Question: see the image please. My site is located <URL>

after shifting the domain, menu has messed up...I want to hide root category and I want to show sub categories as main menu. I want the sub sub categories as drop down menu ( these are already dropdown)
can somebody guide me how I can do it?
any help please?
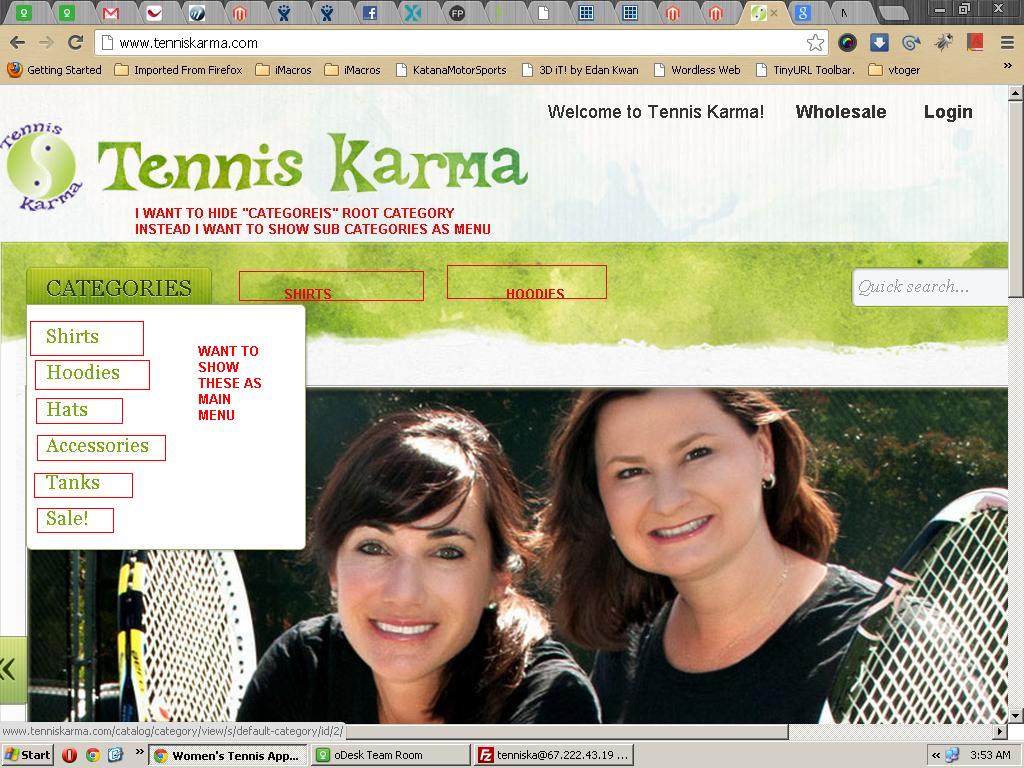
Answer: There may be a couple of reasons for this to happen.
1. Your category structure inside the magento CMS needs to have all nav item categories coming from the root category. You may need to drag and drop them into the root category. See the screenshot below for an example:

1. In your current themes layout folder (app/design/frontend/PACKAGE/THEME/layout/) open page.xml.
2. Find the section that starts with the this block opening: <block type="page/html_header" name="header" as="header"> and then check inside it for info about what template renders your menu. In the case below it's page/html/topmenu.phtml <block type="core/text_list" name="top.menu" as="topMenu" translate="label">
<label>Navigation Bar</label>
<block type="page/html_topmenu" name="catalog.topnav" template="page/html/topmenu.phtml"/>
</block>
3. The theme you are using may be using a custom navigation template. Check the template which renders the top navigation: (app/design/frontend/PACKAGE/THEME/template/page/html/topmenu.phtml). The code should be as below: <?php $_menu = $this->renderCategoriesMenuHtml(0,'level-top') ?>
<?php if($_menu): ?>
<div class="nav-container">
<ul id="nav">
<?php echo $_menu ?>
</ul>
</div>
<?php endif ?>